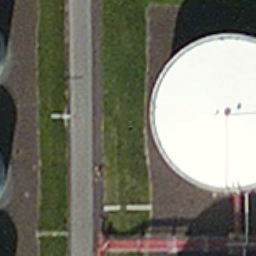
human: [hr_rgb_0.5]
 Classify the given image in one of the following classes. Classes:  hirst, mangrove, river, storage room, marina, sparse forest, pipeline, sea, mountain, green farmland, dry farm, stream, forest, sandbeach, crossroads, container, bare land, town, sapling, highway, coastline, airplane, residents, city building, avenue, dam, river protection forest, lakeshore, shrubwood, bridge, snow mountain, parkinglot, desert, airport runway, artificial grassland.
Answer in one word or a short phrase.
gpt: storage room